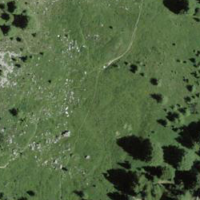
EUNIS habitat code: 26
Species observed at this site:
Fragaria vesca